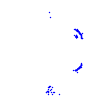
Particle: kaon